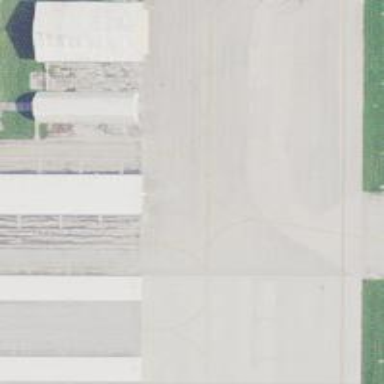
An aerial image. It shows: View of taxiway at the airport.